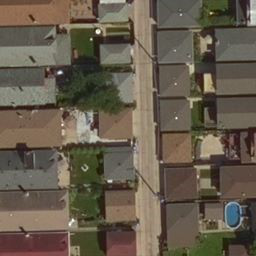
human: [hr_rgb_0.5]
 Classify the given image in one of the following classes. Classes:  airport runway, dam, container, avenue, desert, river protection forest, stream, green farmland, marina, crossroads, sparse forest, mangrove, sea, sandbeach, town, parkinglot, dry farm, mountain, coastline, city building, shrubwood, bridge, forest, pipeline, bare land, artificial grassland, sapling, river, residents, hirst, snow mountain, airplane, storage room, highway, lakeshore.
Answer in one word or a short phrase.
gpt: residents